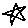
Label: star